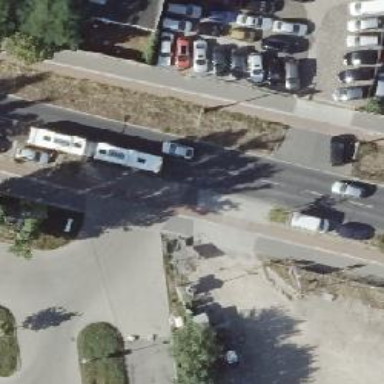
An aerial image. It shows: Secondary road with asphalt surface and separate sidewalk. There is parallel parking on the right side of the road along the street side.